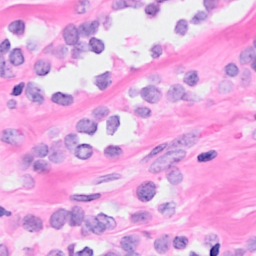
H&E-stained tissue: Breast